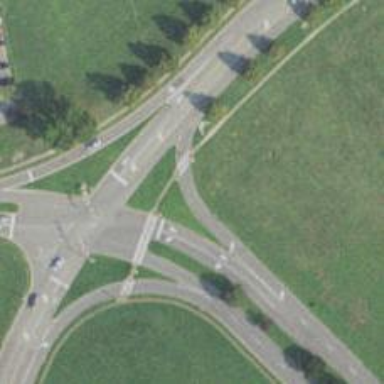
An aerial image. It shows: Secondary link road.